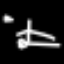
Label: fork